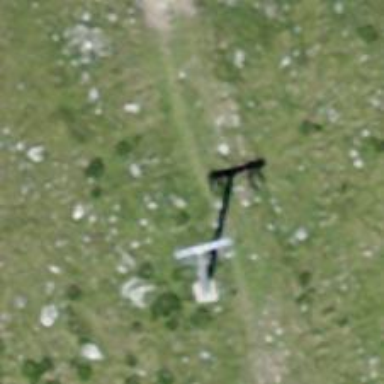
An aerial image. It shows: Pylon for aerialway.